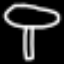
Label: mushroom